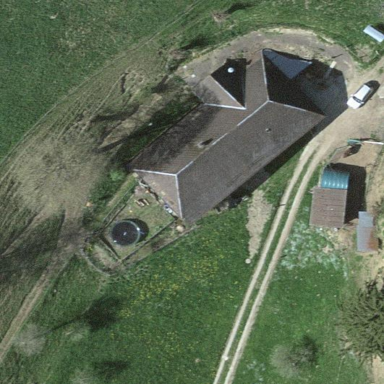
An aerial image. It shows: Farm building.